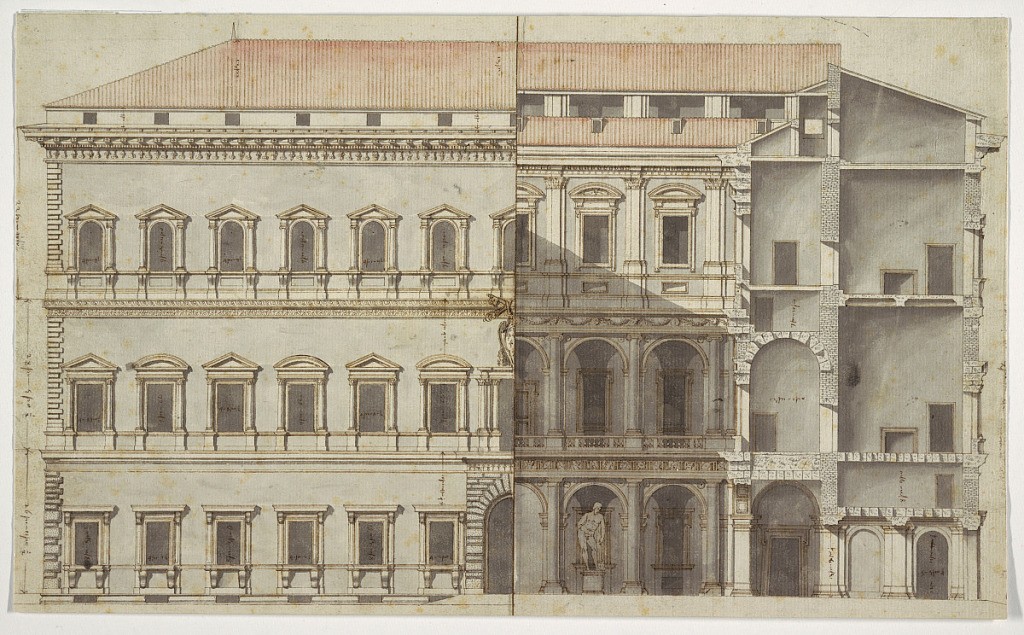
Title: Rendering of the Palazzo Farnese, Rome
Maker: Unknown
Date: ca. 1750
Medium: Pen and brown ink, brush and gray and red wash, over black chalk on paper, lined
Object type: Drawing
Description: Elevation of a large, three-story building (Palazzo Farnese, Rome).  Northeastern half of elevation of the facade with northwestern half elevation of the court and section through northwestern wing.  Measurements inscribed.